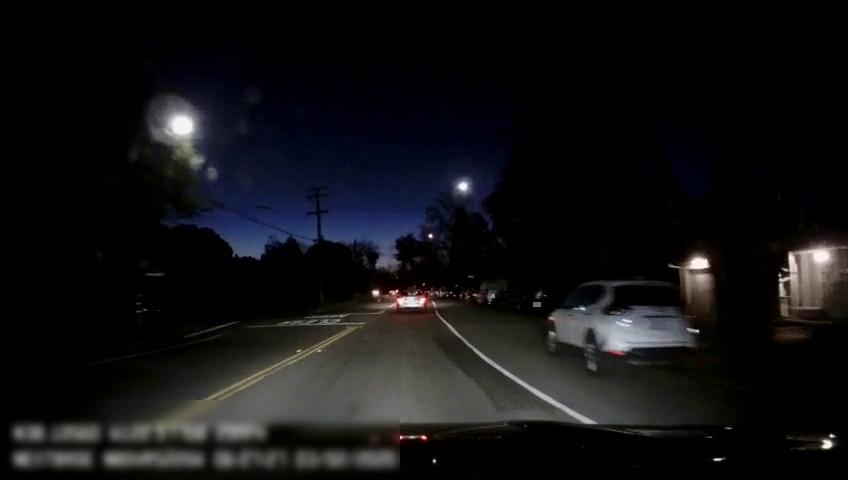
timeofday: Night
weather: Cloudy
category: Drivable Space
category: Vehicles | Car
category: Vehicles | SUV
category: Vehicles | Van
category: Vehicles | Car
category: Vehicles | Car
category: Vehicles | SUV
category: Lanes | Current Lane
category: Lanes | Opposite Lane
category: Lanes | Current Lane
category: Lanes | Current Lane